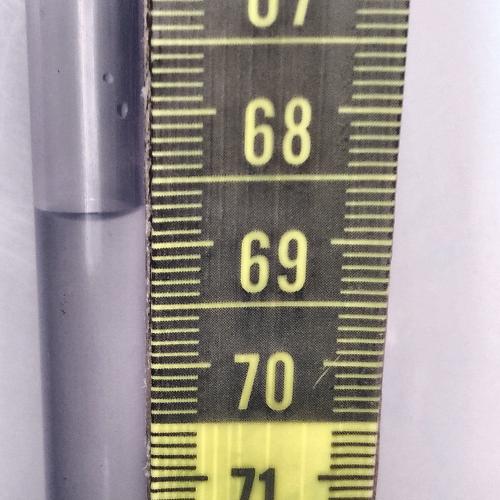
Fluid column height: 68.7 cm